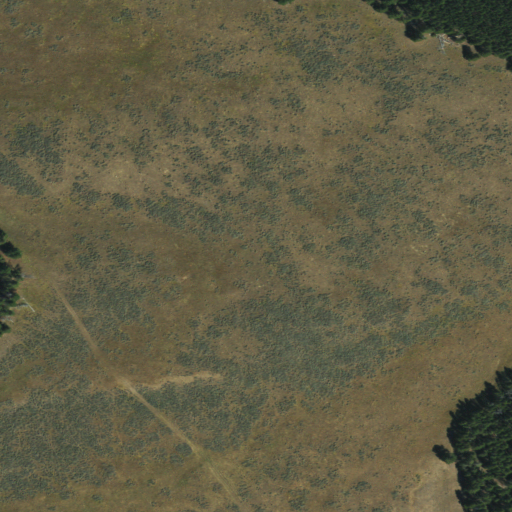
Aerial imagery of plain(s) in Wyoming named Pasture Park containing grassland, shrub, and evergreen forest